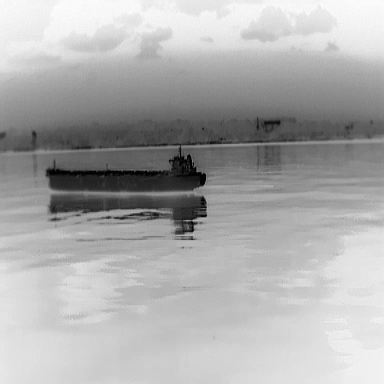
There is a liner in the infrared image.